Question: I'm making an iOS game and I want to achieve this effect:

I know how to do it using one view controller but my view controller class is already bloated with code and the storyboard of that screen is a mess (I actually have many more views that the image above, I just hid them for clarity reasons).
So my questions is: Is there a way to achieve this by using a separate view controller to manage this pause popover? I need a segue that will not dismiss the previous presented screen. I want to do that using storyboards. I tried "popover" segue but it appeared with a weird border that I don't want to.
Also I need that all controls that are not managed by pause view controller stop listening to events. I thought of using a black transparent view that covers the entire screen as BG for the pause view, and make it ignore events. Is there a better approach?
Thanks in advance.
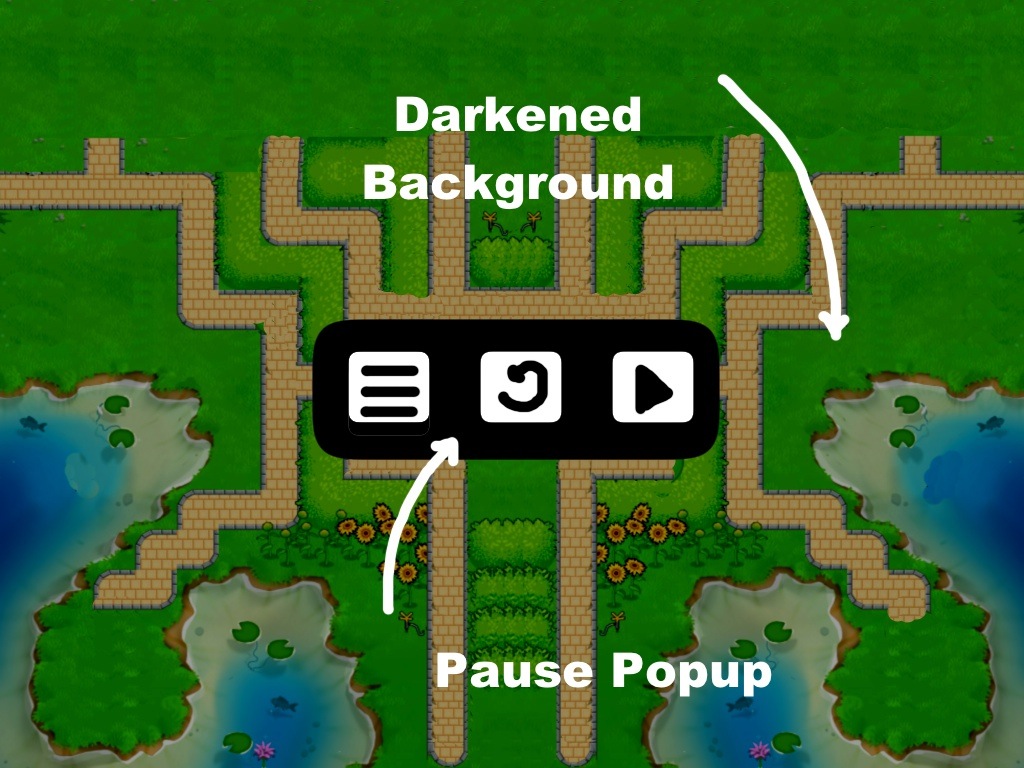
Answer: If you want to achieve it using storyboard, it's quite simple.
I attach <URL>
1 - Create your custom PauseViewController in Storyboard. Use a fullscreen view, black color, with Alpha 0 and a subview containing your pause controls. Create the coresponding .h and .m files
2 - add and link your controls (UIButtons). Add a dismiss method like this.
This method will remove the view from the hierarchy and make it not visible changing the alpha on dismiss.
'''
- (IBAction)dismiss:(id)sender {
[UIView animateWithDuration:0.3f animations:^{
self.view.alpha = 0.0f;
} completion:^(BOOL finished) {
[self.view removeFromSuperview];
[self removeFromParentViewController];
}];
}
'''
3 - subclass UIStoryboardSegue creating your own segue class.
Then, override the perform method with something like this. This simply takes the two controllers (source and destinations) and put the destination view over the source view with an animation.
'''
-(void)perform{
UIViewController *dst = [self destinationViewController];
UIViewController *src = [self sourceViewController];
// add the view to the hierarchy and bring to front
[src addChildViewController:dst];
[src.view addSubview:dst.view];
[src.view bringSubviewToFront:dst.view];
// set the view frame
CGRect frame;
frame.size.height = src.view.frame.size.height;
frame.size.width = src.view.frame.size.width;
frame.origin.x = src.view.bounds.origin.x;
frame.origin.y = src.view.bounds.origin.y;
dst.view.frame = frame;
[UIView animateWithDuration:0.3f animations:^{
dst.view.alpha = 0.5f;
}];
}
'''
4 - link your segue, choose custom and insert the custom segue class name.
Ta-daaaa!
If you need other details check the example code or add a comment.